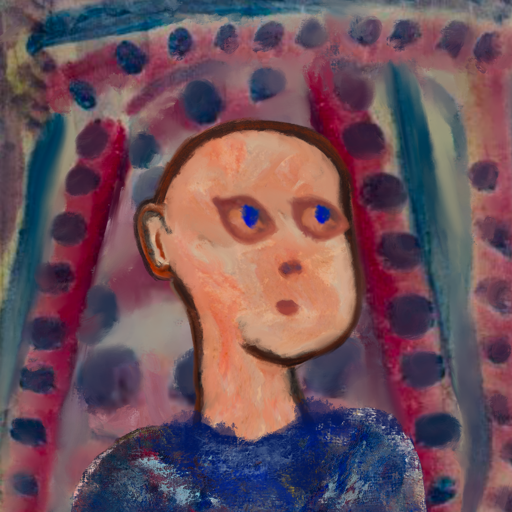
Background: HillGirl, Head And Neck Side: Roy_Bahadur, Face Side: Mother_And_Son_Mother, Bust: Irani, Hair Side: Blank, Head Accessory: Blank, Second Necklace: Blank, Necklace: Blank, Baby: Blank